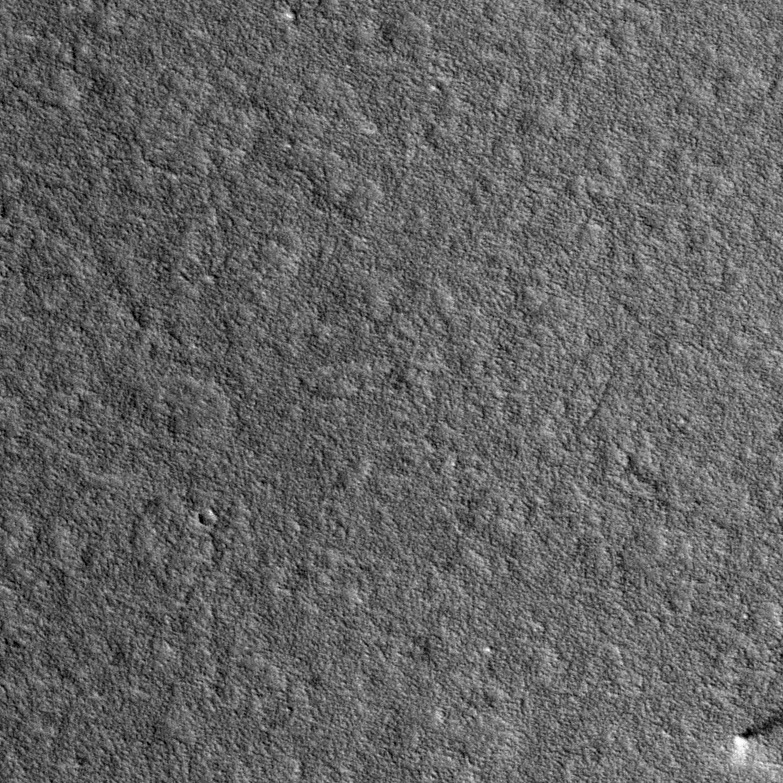
Label: dustdevil